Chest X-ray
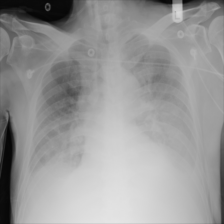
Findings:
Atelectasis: negative
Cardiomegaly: negative
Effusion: negative
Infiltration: negative
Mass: negative
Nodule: negative
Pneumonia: negative
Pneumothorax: negative
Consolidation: negative
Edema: negative
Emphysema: negative
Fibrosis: negative
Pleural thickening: negative
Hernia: negative